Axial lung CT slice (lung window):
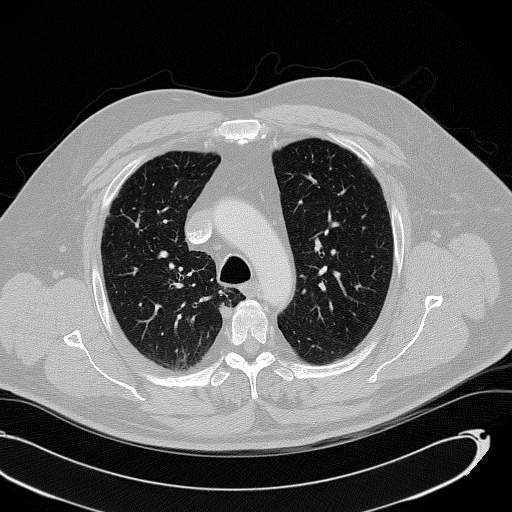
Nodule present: no